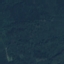
Land use / land cover class: Forest